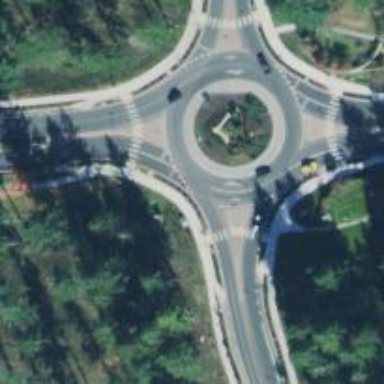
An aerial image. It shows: Roundabout at tertiary road junction.